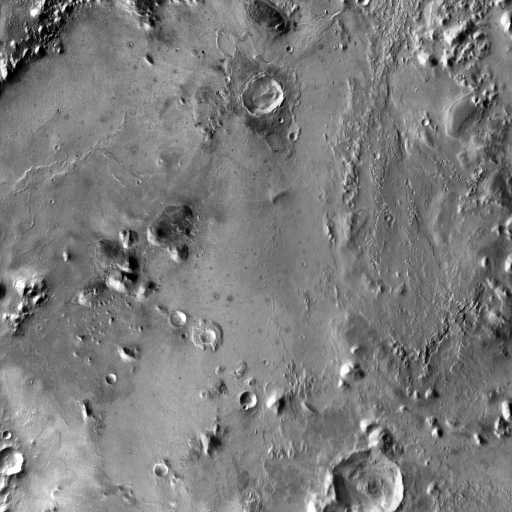
Crater classes present: Background, Other, Layered